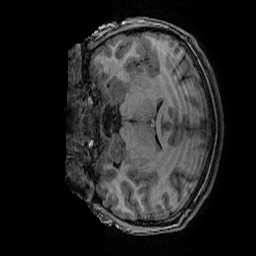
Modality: T1w
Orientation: coronal
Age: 13
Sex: male
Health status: ill
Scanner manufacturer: ge
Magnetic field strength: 3 T
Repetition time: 0.007664 s
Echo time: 0.00342 s